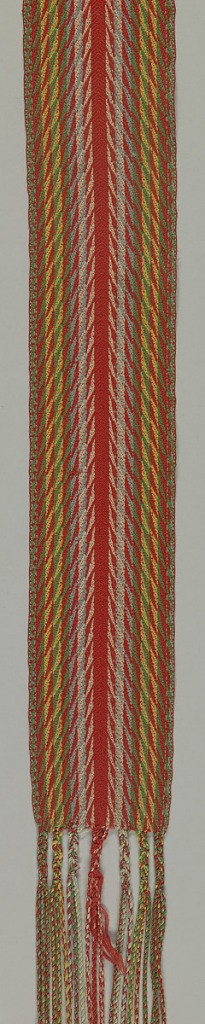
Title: Sash
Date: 19th century
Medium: wool Technique: diagonal interlacing
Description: Sash of interlaced wool in pattern suggesting arrowhead. Known as 'ceinture flêche'.